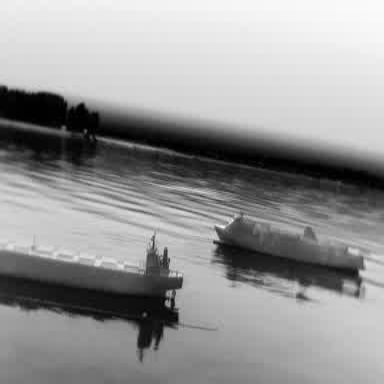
There are two objects shown in the infrared image, including a liner, and a container_ship.